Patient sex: M
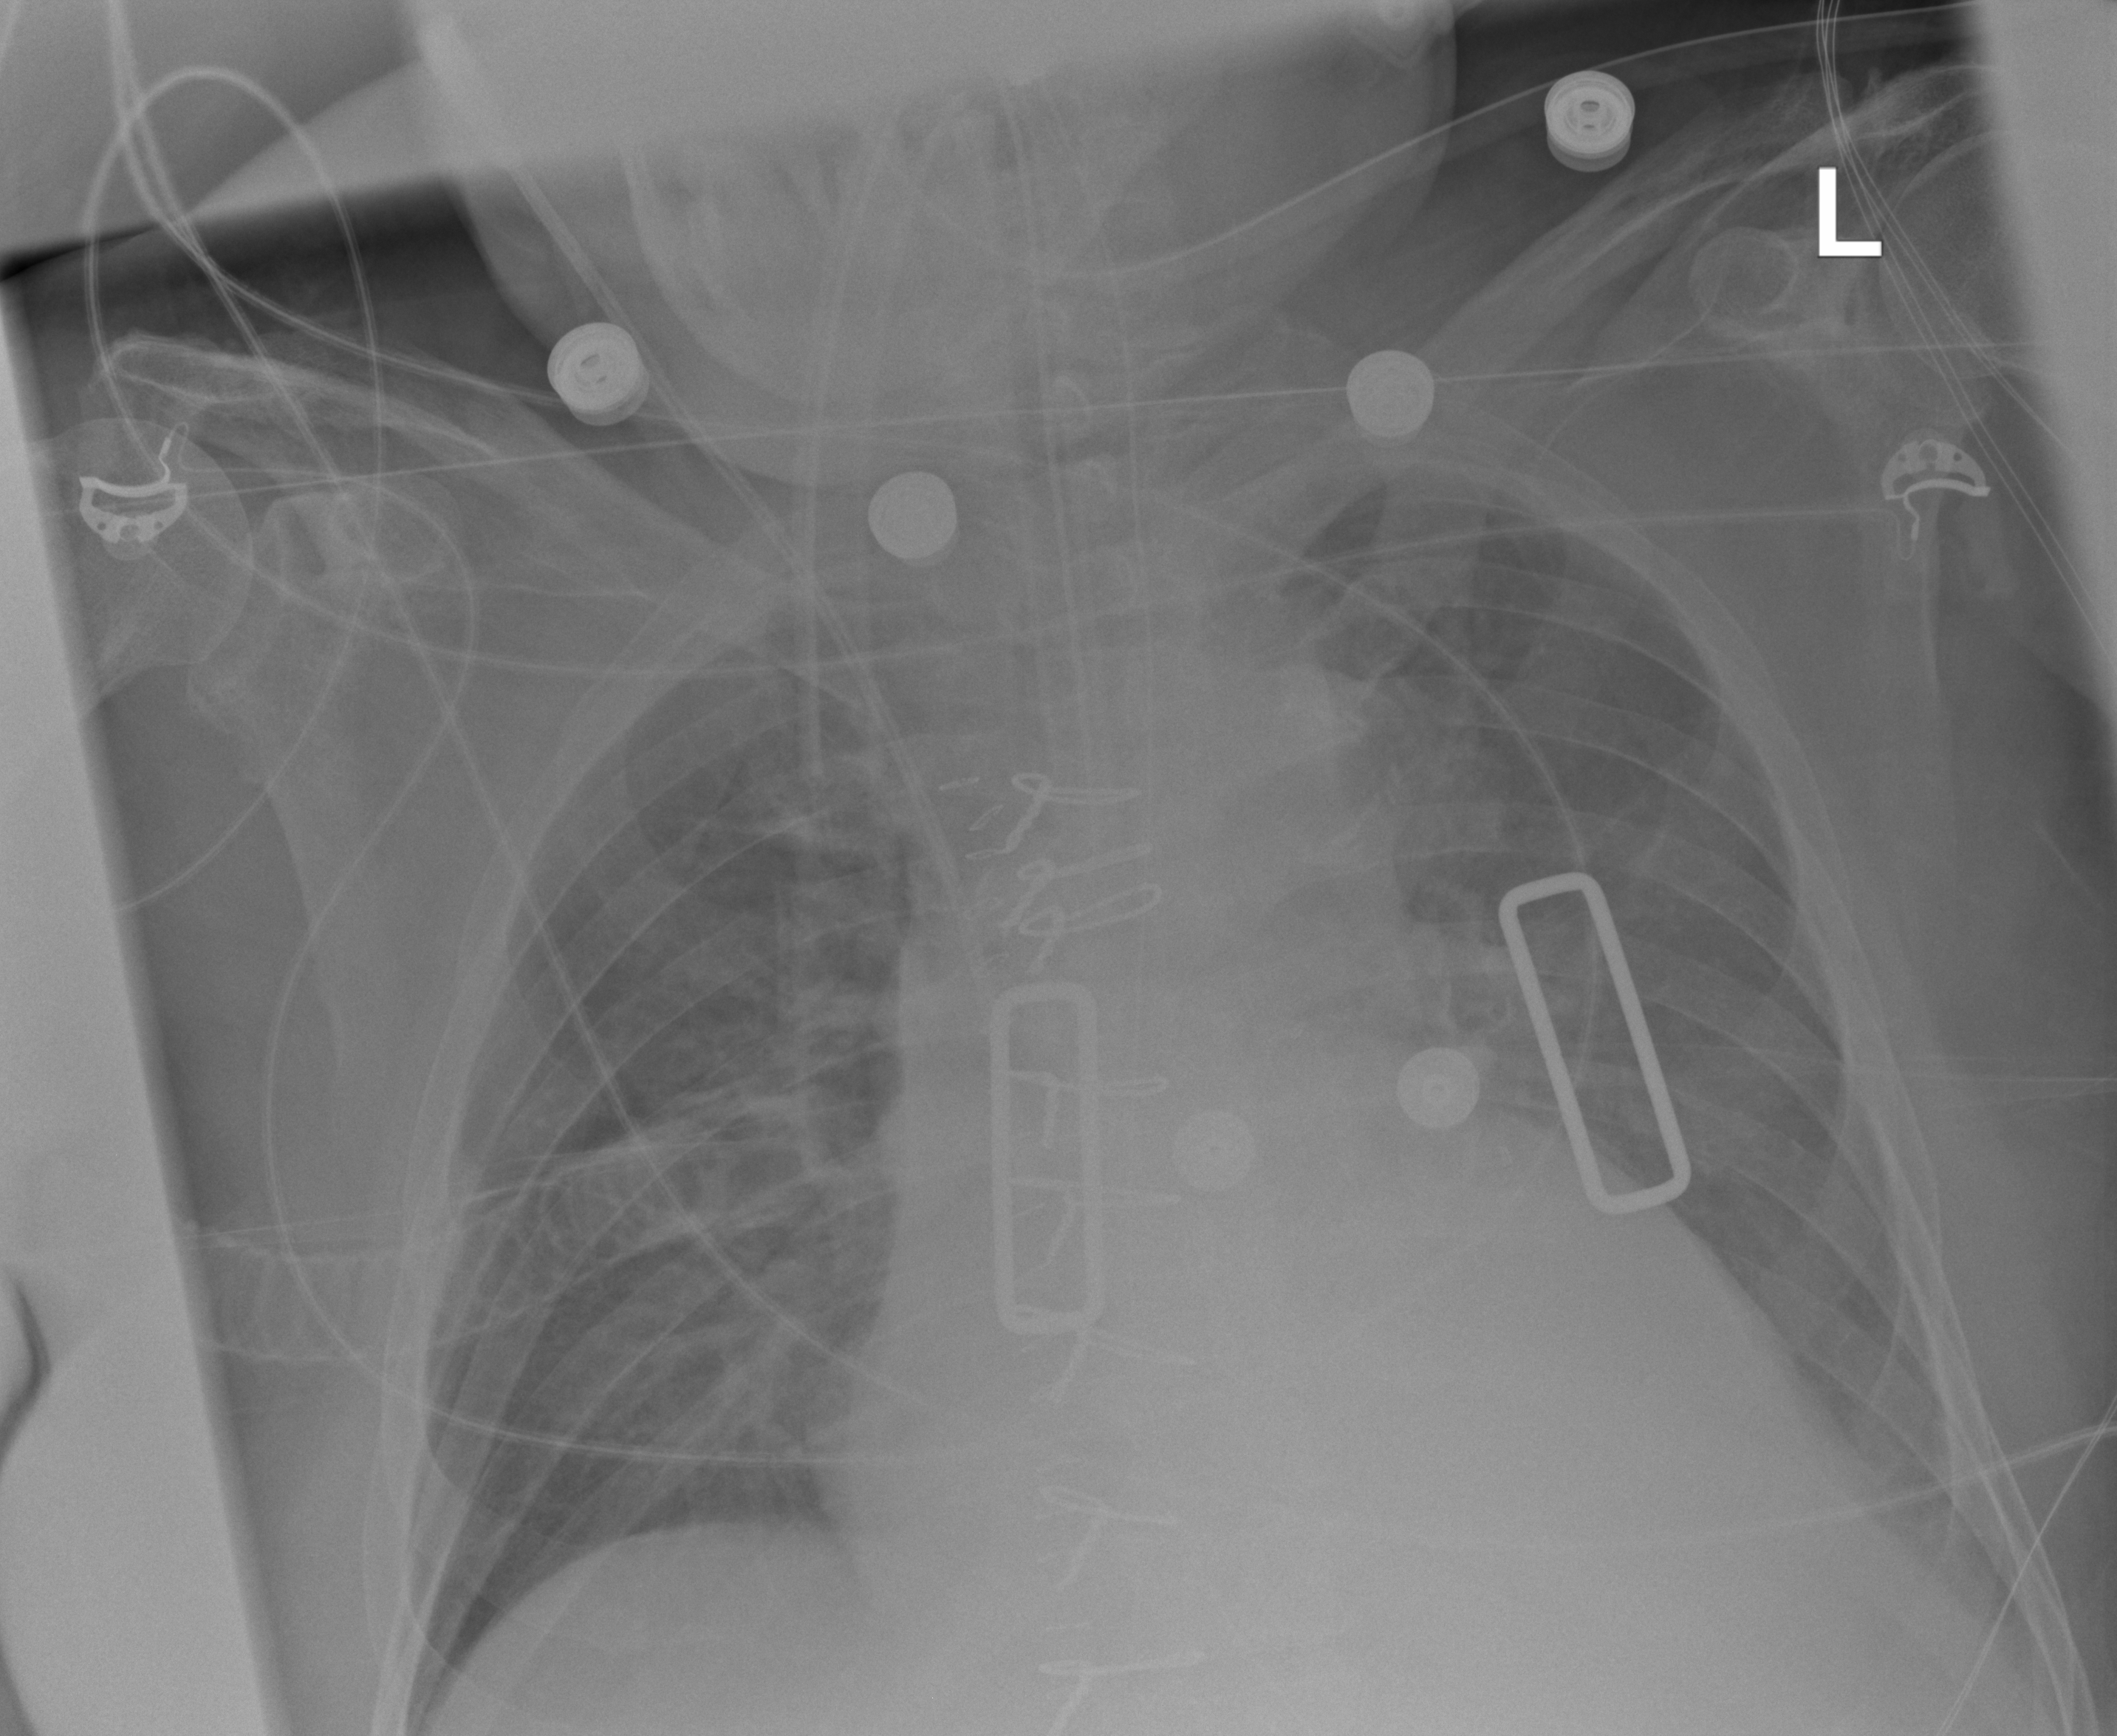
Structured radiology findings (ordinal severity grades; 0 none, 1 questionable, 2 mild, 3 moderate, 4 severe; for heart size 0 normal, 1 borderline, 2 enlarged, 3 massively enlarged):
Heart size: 2
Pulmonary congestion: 2
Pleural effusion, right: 0
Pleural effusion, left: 2
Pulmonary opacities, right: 0
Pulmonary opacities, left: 0
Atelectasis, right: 2
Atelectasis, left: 2